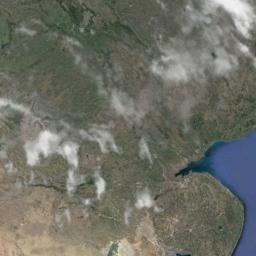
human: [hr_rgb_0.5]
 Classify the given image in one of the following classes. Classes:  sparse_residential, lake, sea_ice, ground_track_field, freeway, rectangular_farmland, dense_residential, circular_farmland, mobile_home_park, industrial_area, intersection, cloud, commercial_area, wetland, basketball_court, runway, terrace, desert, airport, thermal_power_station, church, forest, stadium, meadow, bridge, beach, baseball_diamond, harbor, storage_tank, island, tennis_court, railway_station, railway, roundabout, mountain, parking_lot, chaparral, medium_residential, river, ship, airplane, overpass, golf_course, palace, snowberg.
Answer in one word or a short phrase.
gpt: cloud